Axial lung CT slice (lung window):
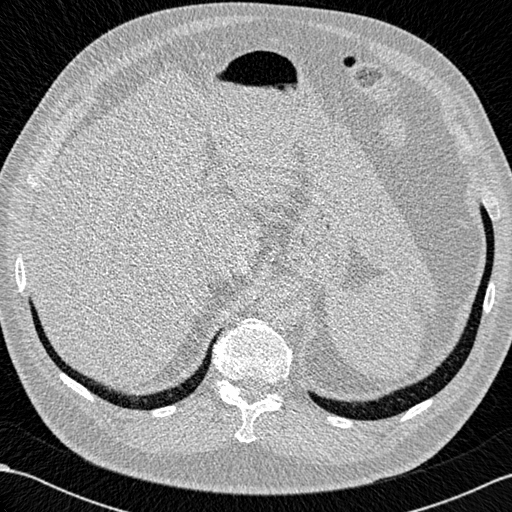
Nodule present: no